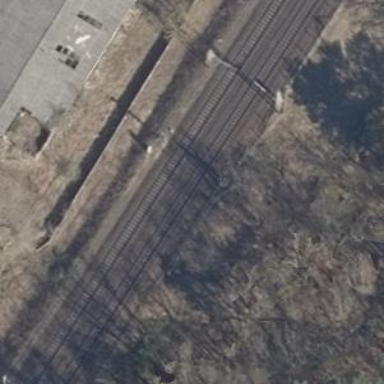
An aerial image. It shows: Railway signal.